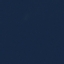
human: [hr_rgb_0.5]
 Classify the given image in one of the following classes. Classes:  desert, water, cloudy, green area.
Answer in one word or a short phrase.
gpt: water